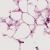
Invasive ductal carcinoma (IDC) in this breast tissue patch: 0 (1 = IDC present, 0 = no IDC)